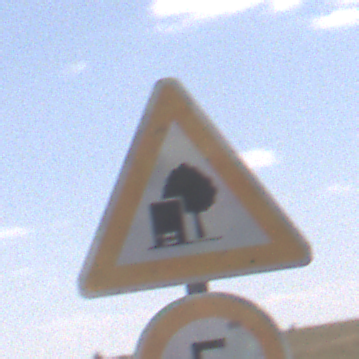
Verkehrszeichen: UnzureichendesLichtraumprofil
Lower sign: Geschwindigkeit5
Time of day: Midday
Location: Outdoor (Nature)
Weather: PartlyCloudy
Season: NotSpecified
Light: Natural